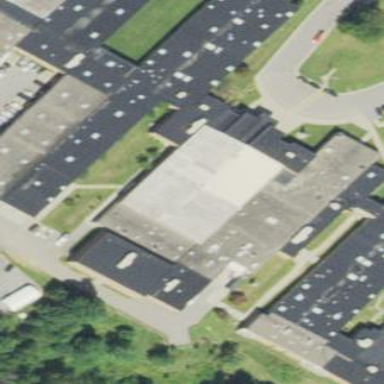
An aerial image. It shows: School building.